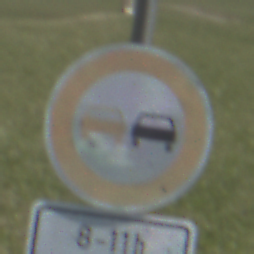
Verkehrszeichen: Ueberholverbot
Zusatzzeichen unten: ZeitangabenOhneBeschraenkungAufWochentage2
Umgebung: Outdoor, Nature
Tageszeit: MorningAfternoon
Wetter: PartlyCloudy
Licht: Natural
Jahreszeit: NotSpecified
Kontrast: HighContrast